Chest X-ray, AP view. Patient: 57 years old, sex M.
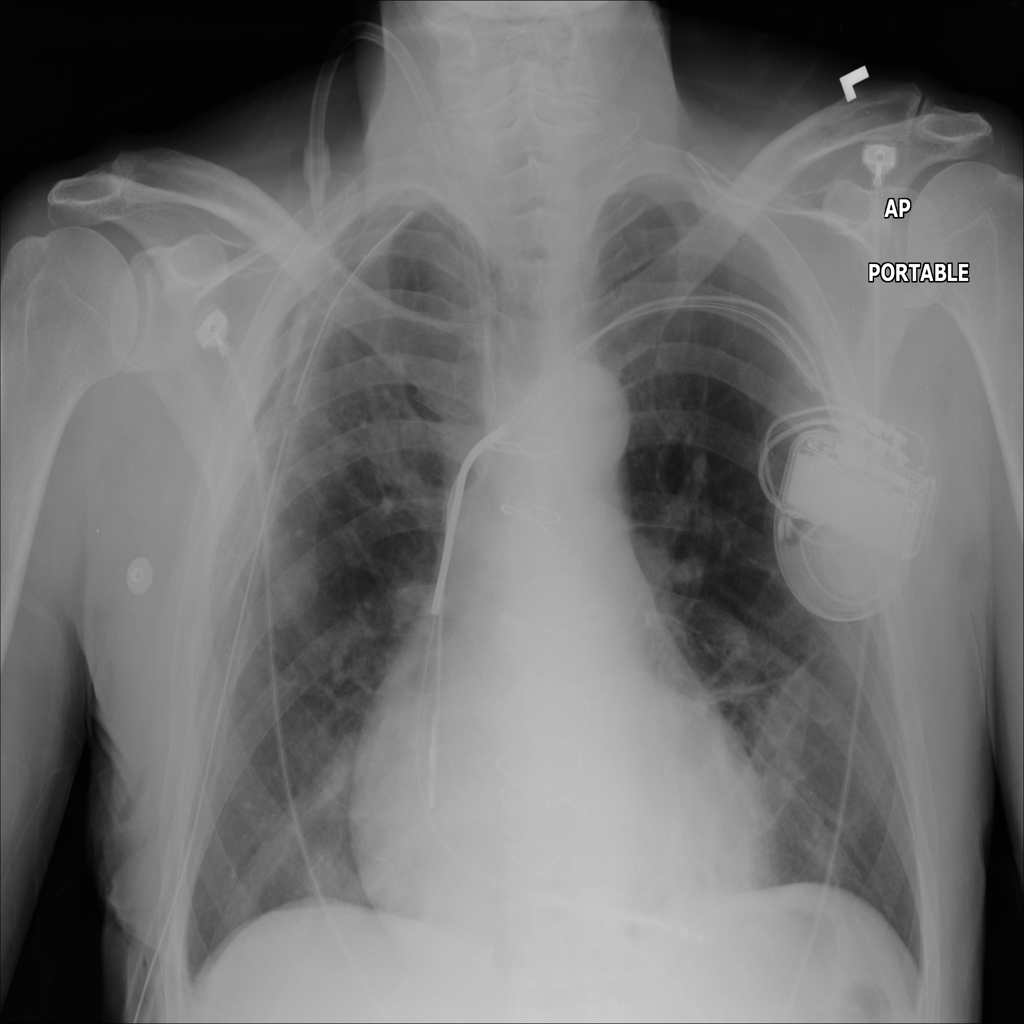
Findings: Atelectasis, Cardiomegaly, Emphysema, Mass, Pneumothorax